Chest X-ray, PA view. Patient: 51 years old, sex M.
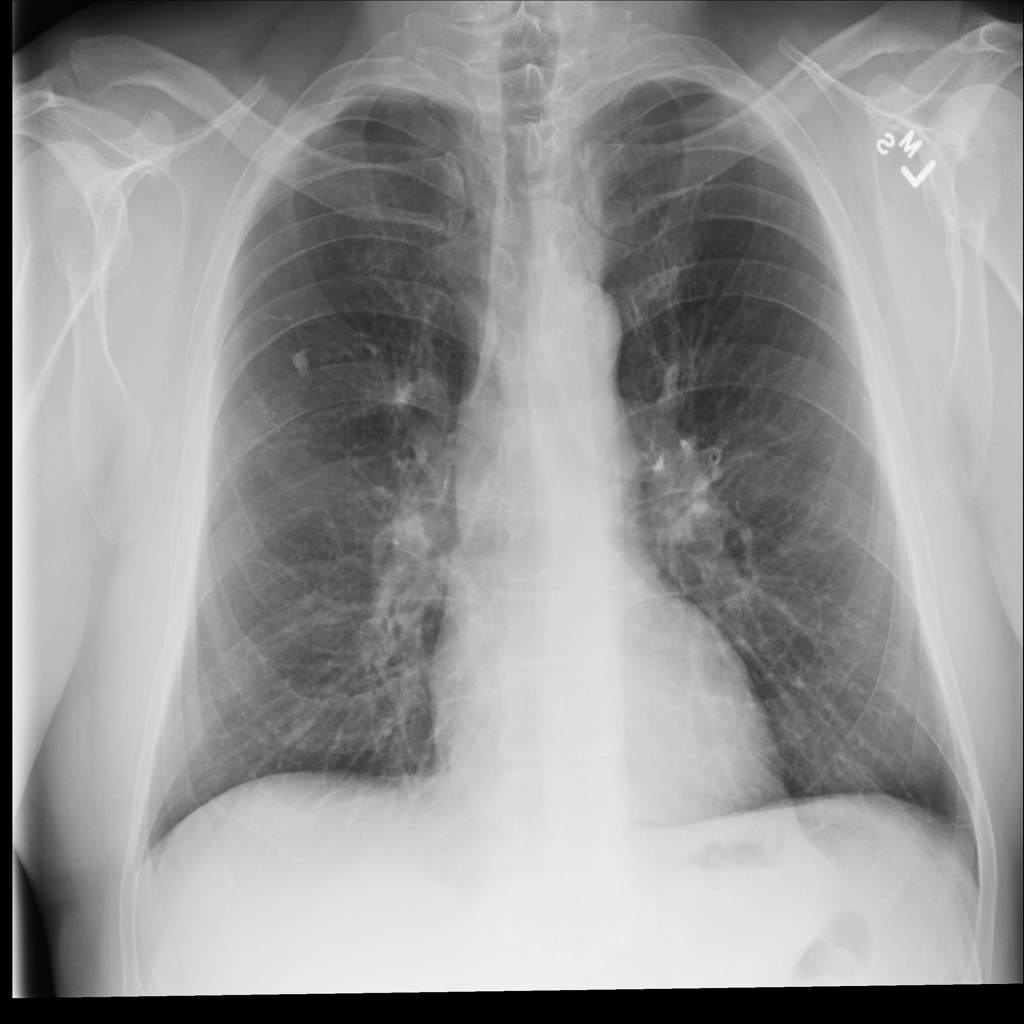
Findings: No Finding